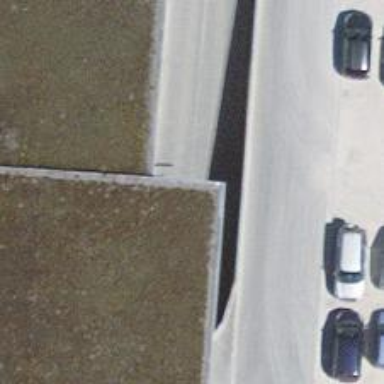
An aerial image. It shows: Parking aisle road that goes through tunnel.